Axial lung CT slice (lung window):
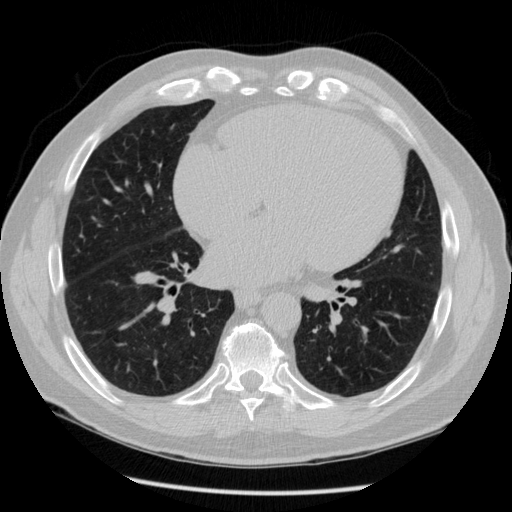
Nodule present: no